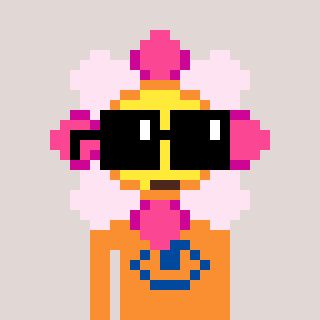
a pixel art character with square black sunglasses, a flower-shaped head and a orange-colored body on a warm background